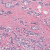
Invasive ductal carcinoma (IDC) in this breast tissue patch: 0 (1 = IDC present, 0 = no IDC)